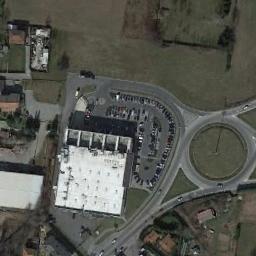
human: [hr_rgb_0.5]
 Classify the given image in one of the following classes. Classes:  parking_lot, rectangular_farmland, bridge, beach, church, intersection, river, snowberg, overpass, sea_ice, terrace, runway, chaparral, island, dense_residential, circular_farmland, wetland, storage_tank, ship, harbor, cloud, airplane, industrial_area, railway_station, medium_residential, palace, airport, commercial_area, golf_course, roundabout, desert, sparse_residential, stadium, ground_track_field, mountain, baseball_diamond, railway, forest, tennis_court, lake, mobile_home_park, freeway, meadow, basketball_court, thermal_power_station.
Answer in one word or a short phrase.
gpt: roundabout